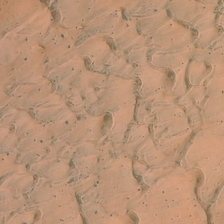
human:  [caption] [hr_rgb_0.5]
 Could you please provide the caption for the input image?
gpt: there is no water in this desert .

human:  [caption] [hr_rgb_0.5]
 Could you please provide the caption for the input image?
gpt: the desert is very broad and does not grow any plants .

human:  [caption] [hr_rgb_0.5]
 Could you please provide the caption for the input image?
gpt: there is no water in this desert .

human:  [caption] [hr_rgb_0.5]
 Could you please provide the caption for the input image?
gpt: the desert is very broad and does not grow any plants .

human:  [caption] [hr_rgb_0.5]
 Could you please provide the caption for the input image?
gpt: the desert is very broad and does not grow any plants .